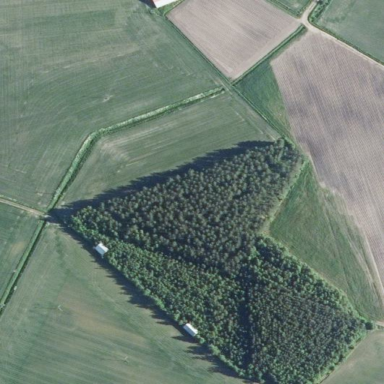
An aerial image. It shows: Forest area predominantly covered with needle-leaved trees.